Question: I have made a chat server and client which uses basic socket connections to send messages to a server which then sends them to all connected users. This was all done using 'print' in the command line and so the next step was to make a GUI, using Tk (Python 2.7).
The problem I now have is displaying the received messages in the client with wrapping.
At first I tried using a Listbox, which worked perfectly apart from the fact that there is apparently no way to wrap text on a Listbox.
Secondly I tried using a text box which was a total disaster since i couldn't find any methods for printing text in it without typing it out.
Thirdly I tried a canvas, which does support word wrapping and has the ability to create text, however I had some problems with the text being printed in the right place after the wrapping as well as the scroll bar not working
.
So can any of those issues be solved, or am I barking up totally the wrong tree and there is a really easy way to do this?
Here's the code i have at the moment for the Canvas:
'''
self.chatspace.create_text(5, i, text = recv_data, anchor=NW, width=175)
i = i + (((len(recv_data) / 175) + 1) * 15)
'''
I realise that 'len()' returns the number of characters in the string and not the length in pixels.
Sorry for asking 3 questions, i am totally stumped, I've been working on this for 4 hours.
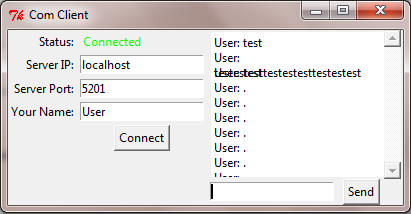
Answer: You should use the text widget. To insert text into the widget, use the 'insert' method:
'''
The_widget.insert("end", "hello, world")
'''
This is documented pretty much in all Tkinter documention. For example, see <URL>